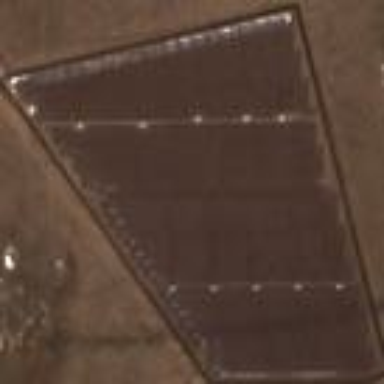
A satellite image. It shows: Solar power plant using photovoltaic technology.